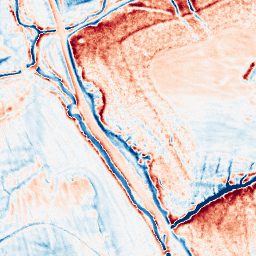
Category: classical
Decomposition family: uniform
Decomposition parameters: size: 10
Upsampling method: regularized
Upsampling parameters: scale: 4
lambda_reg: 0.001
Upsampling scale: 4